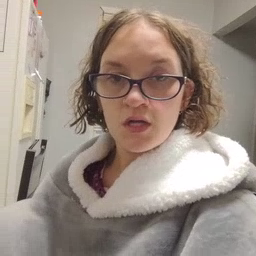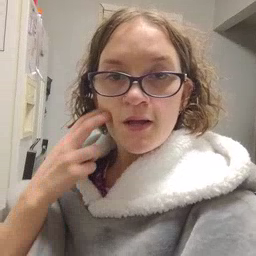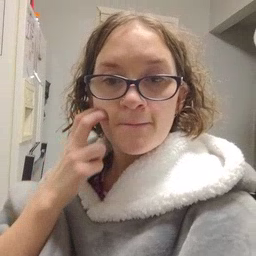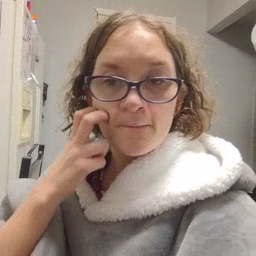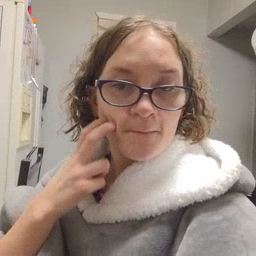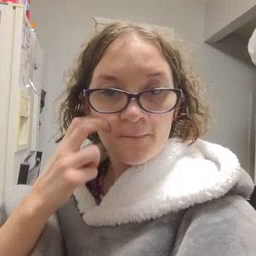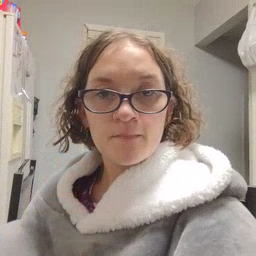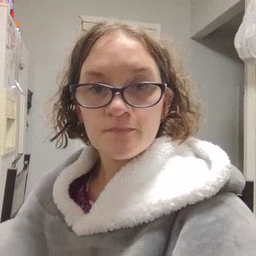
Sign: gum